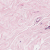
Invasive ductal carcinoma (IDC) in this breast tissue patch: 0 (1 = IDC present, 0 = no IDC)